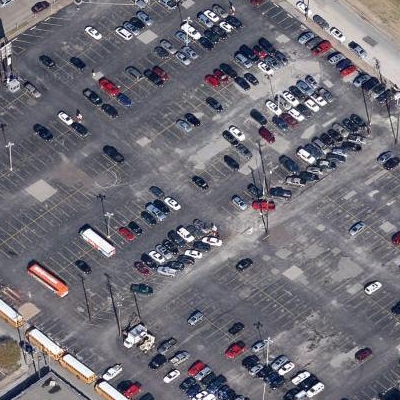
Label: Parking